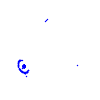
Particle: proton